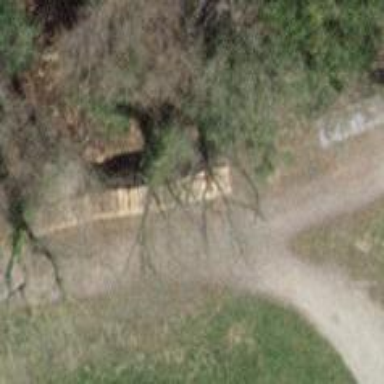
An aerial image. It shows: Bench.